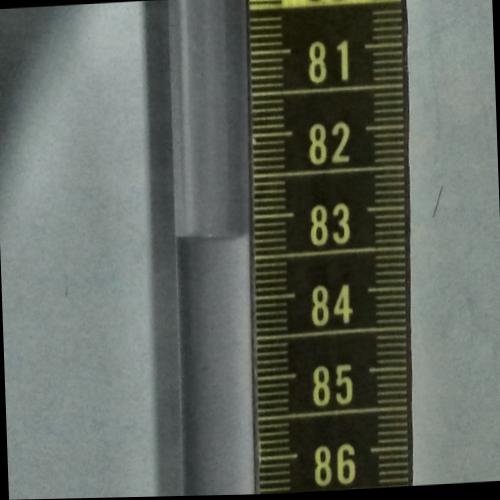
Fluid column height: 83.2 cm